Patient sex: M
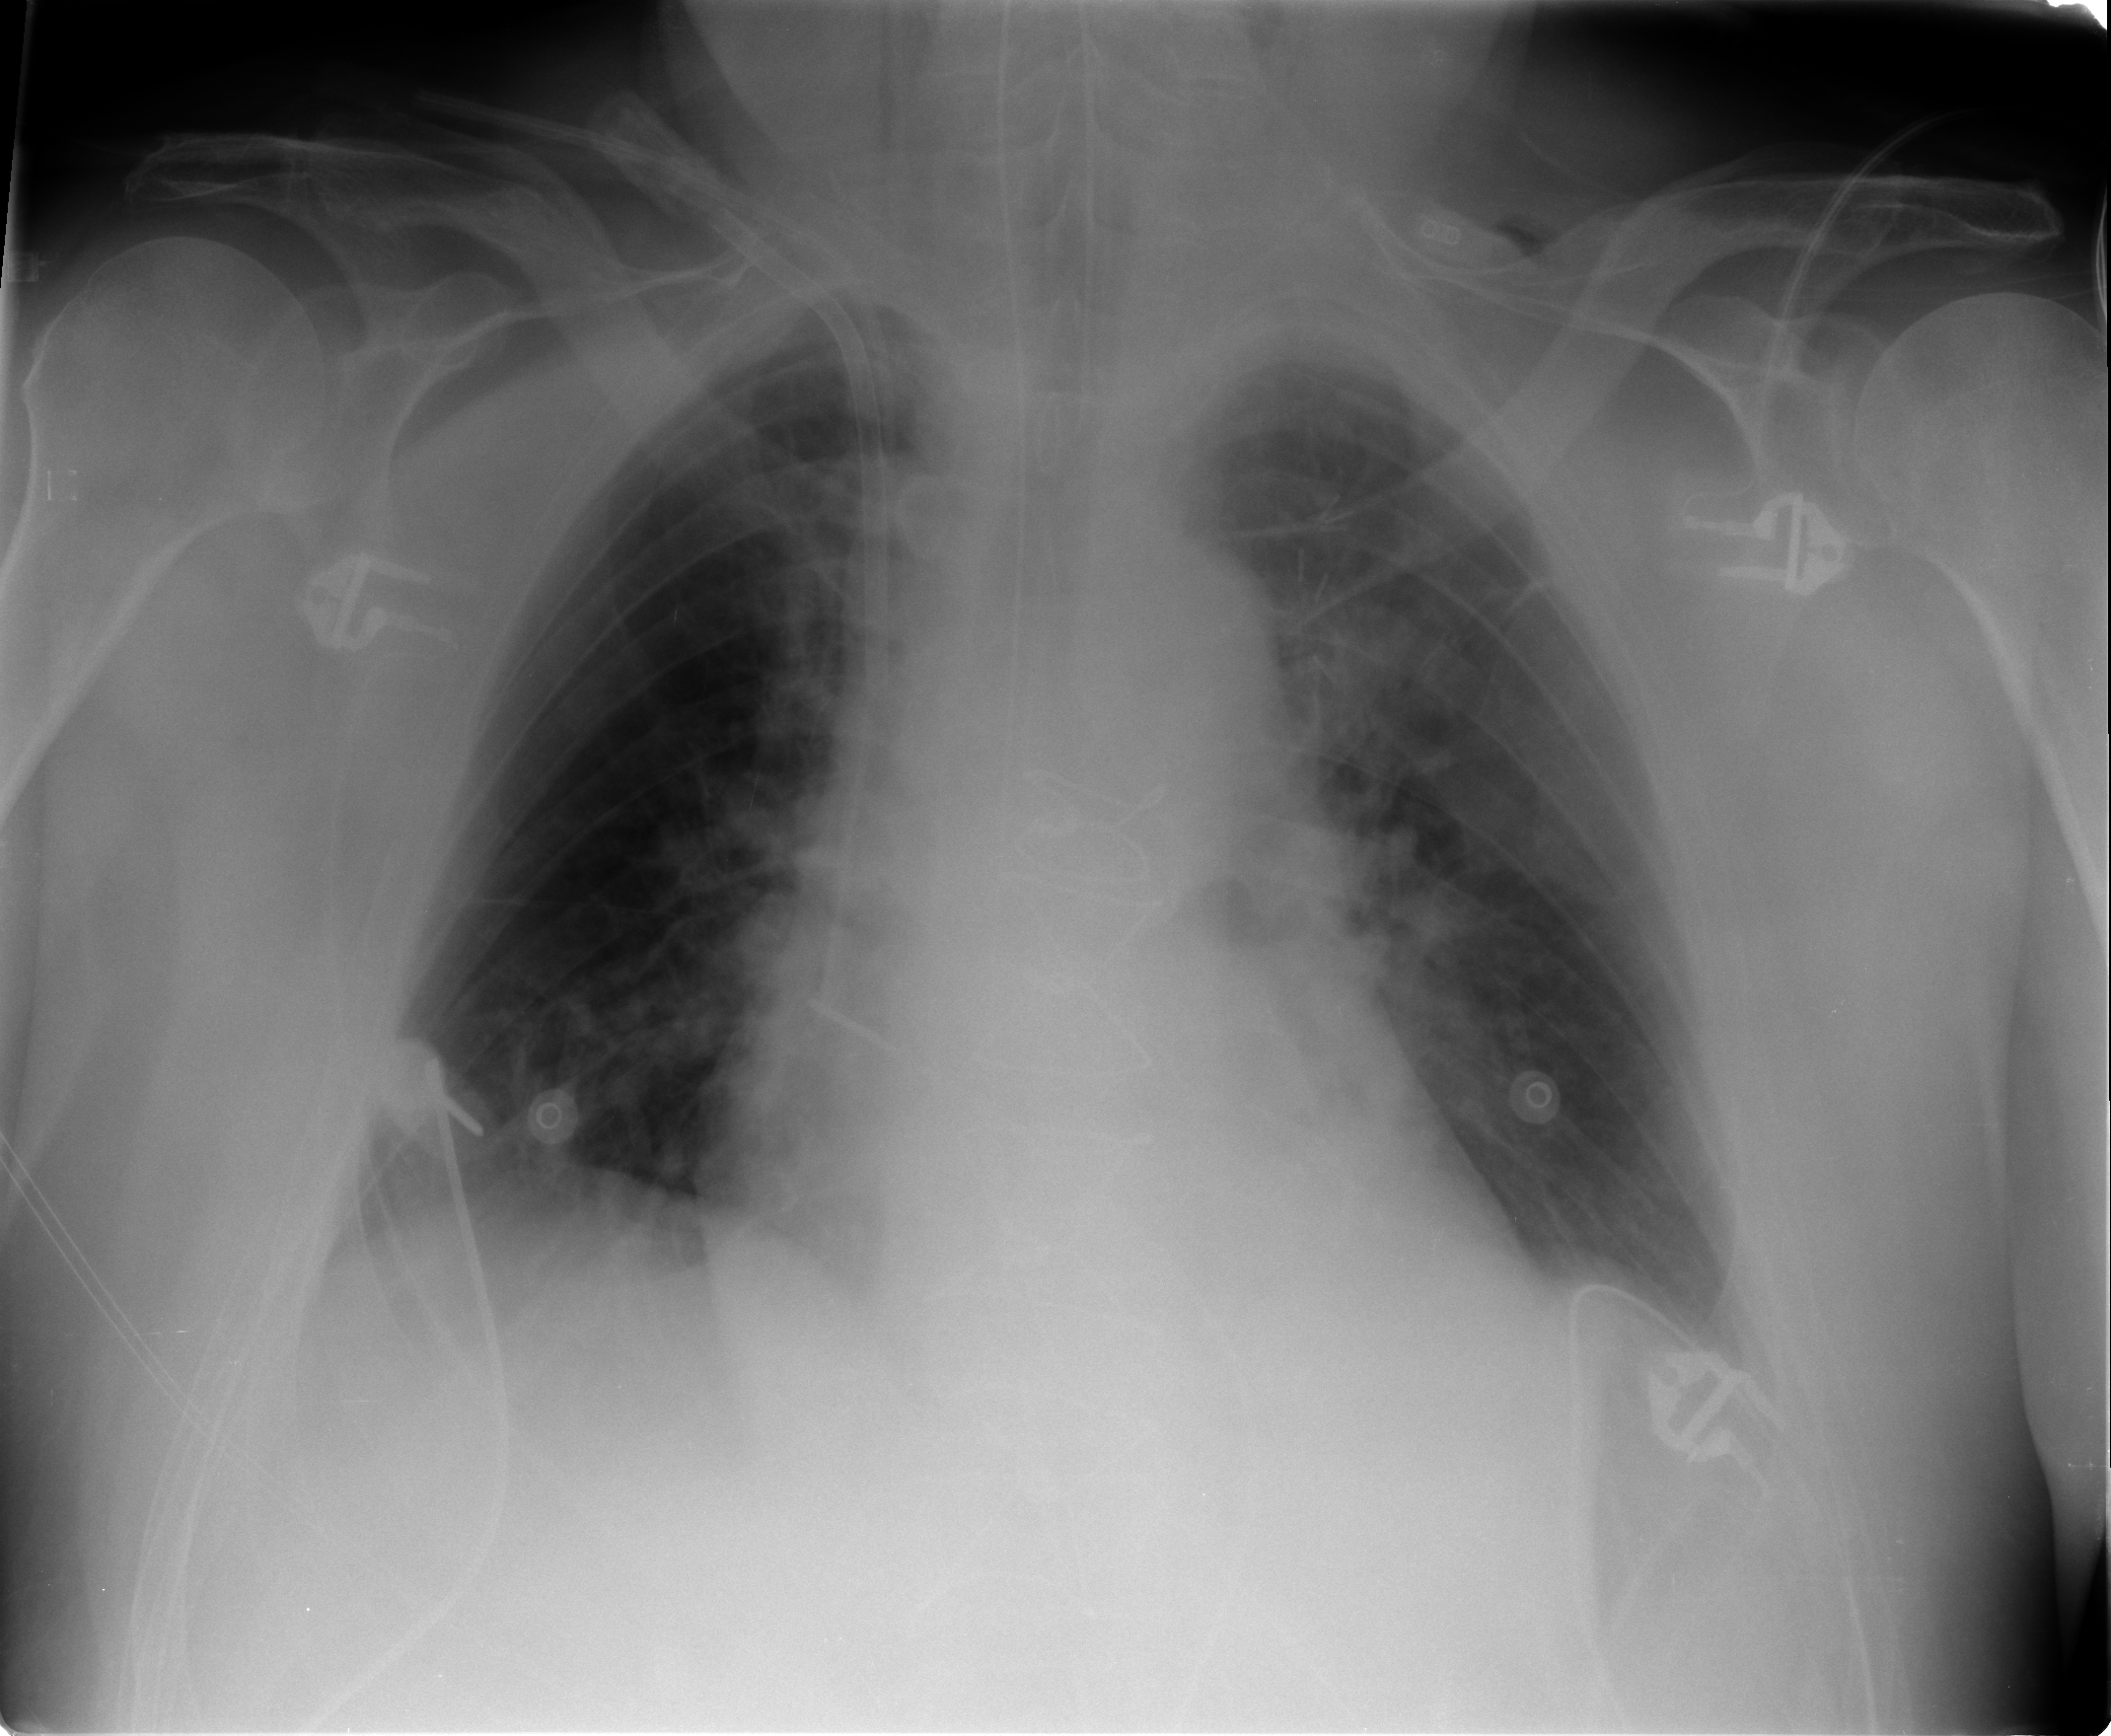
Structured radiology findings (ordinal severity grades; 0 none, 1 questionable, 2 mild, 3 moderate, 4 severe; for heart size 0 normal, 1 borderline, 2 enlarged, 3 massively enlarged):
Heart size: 2
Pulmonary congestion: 1
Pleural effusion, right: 1
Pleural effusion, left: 1
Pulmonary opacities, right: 0
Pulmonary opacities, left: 0
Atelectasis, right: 2
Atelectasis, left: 2